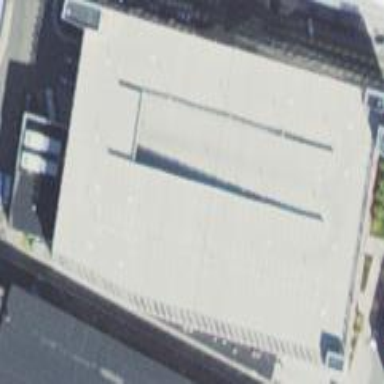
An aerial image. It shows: Multi-storey parking building.